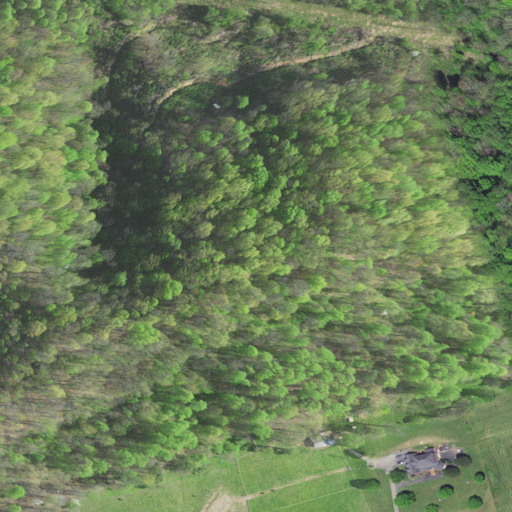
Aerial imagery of ridge(s) in Virginia named Long Ridge containing deciduous forest, pasture, and open development